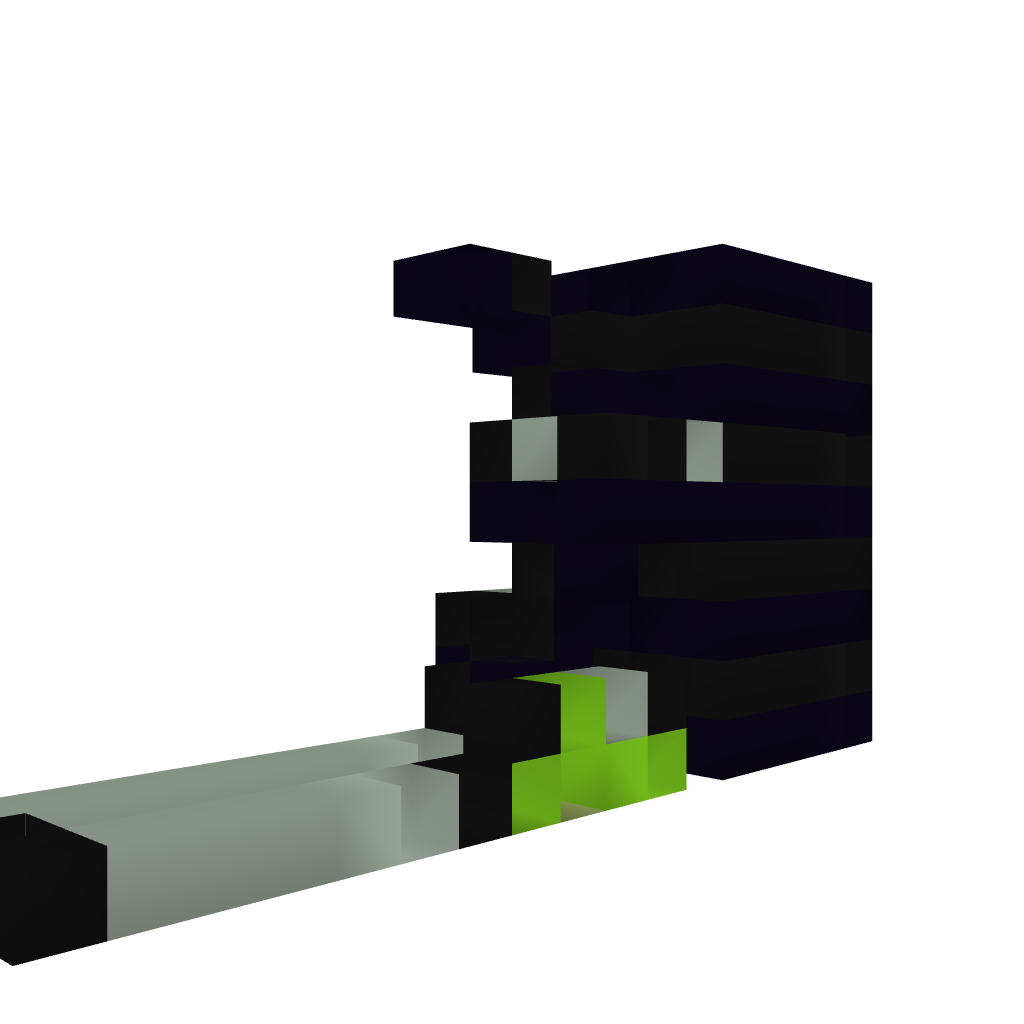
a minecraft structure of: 300 block player cannon